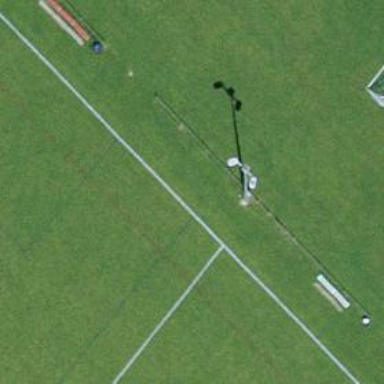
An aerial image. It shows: Mast structure.